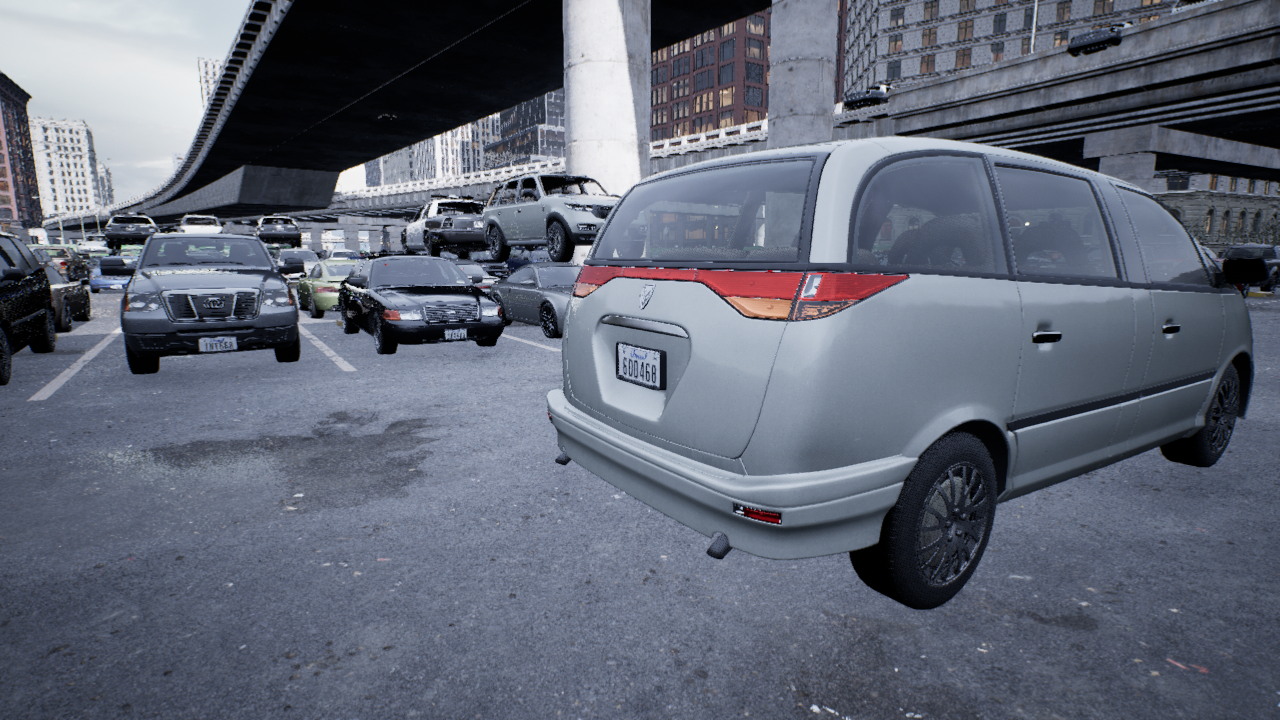
Venue: arterial
Lighting: overcast
Vehicle rig: minivan